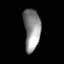
Tissue: lung
Cell type: Pericytes
Senescence score: 0.5847
Nuclear area (px): 680
Mean DAPI intensity: 141.804